Question: Before I ask the question here is the folder structure of my node.js express app:
'/home server.js index.html /app /routes public.js /public /css main.css'
This is what I have in 'server.js':
'''
// ROUTING FOR STATIC CONTENT
var public_dir = __dirname + '/public';
app.use(express.static(public_dir));
// INITIALIZE ROUTER
var public_router = express.Router();
// IMPORT PUBLIC ROUTES
require('./app/routes/public')(public_router, public_dir);
// REGISTER ROUTES
app.use('/', public_router);
'''
This is what I have in '/app/routes/public.js':
'''
var path = require('path');
module.exports = function(public_router, public_dir) {
public_router.get('/new', function(req, res) {
res.sendFile(path.join(public_dir, 'index.html'));
});
public_router.get('/popular', function(req, res) {
res.sendFile(path.join(public_dir, 'index.html'));
});
public_router.get('/popular/today', function(req, res) {
res.sendFile(path.join(public_dir, 'index.html'));
});
}
'''
Inside 'index.html' I call css file like this:
'''
<link rel="stylesheet" href="css/main.css">
'''
When I visit and , css file is loaded and page is rendered properly. However when I visit , css file is not loaded properly. In chrome dev tools I see that browser is trying to load css from popular folder which is incorrect.

Any ideas or comments would be appriciated.
Thanks in advance!
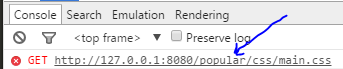
Answer: Change '<link rel="stylesheet" href="css/main.css">' to '<link rel="stylesheet" href="/css/main.css">'.
Note the prefixing '/'. This will make the browser to start search in the root of the tree instead of using relative paths.